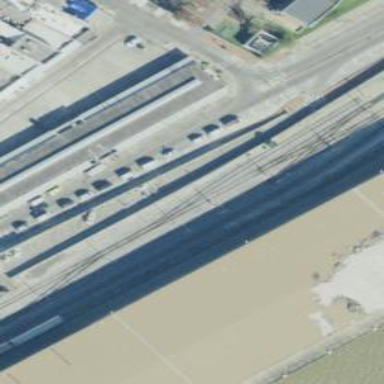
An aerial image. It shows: Tram railway line with electrified contact line.